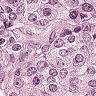
Metastatic tissue present: yes